This is a demodulated (Hilbert-envelope) spectrum computed from a bearing vibration snapshot; the dashed markers indicate where each bearing fault type would appear (BPFO, BPFI, BSF, FTF). Classify the bearing condition as one of: normal, inner_race, outer_race, ball.
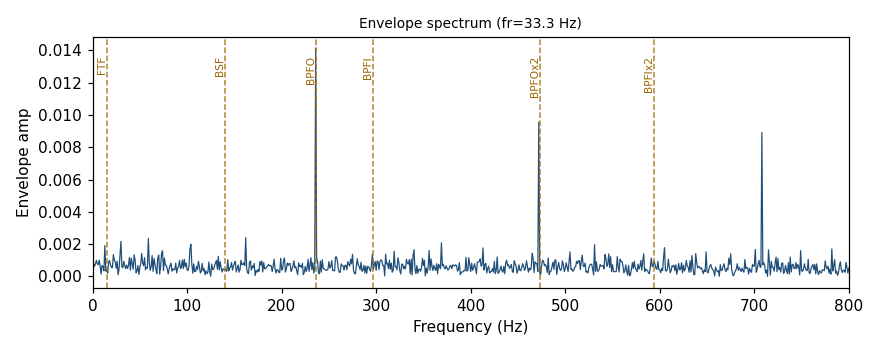
Answer: outer_race